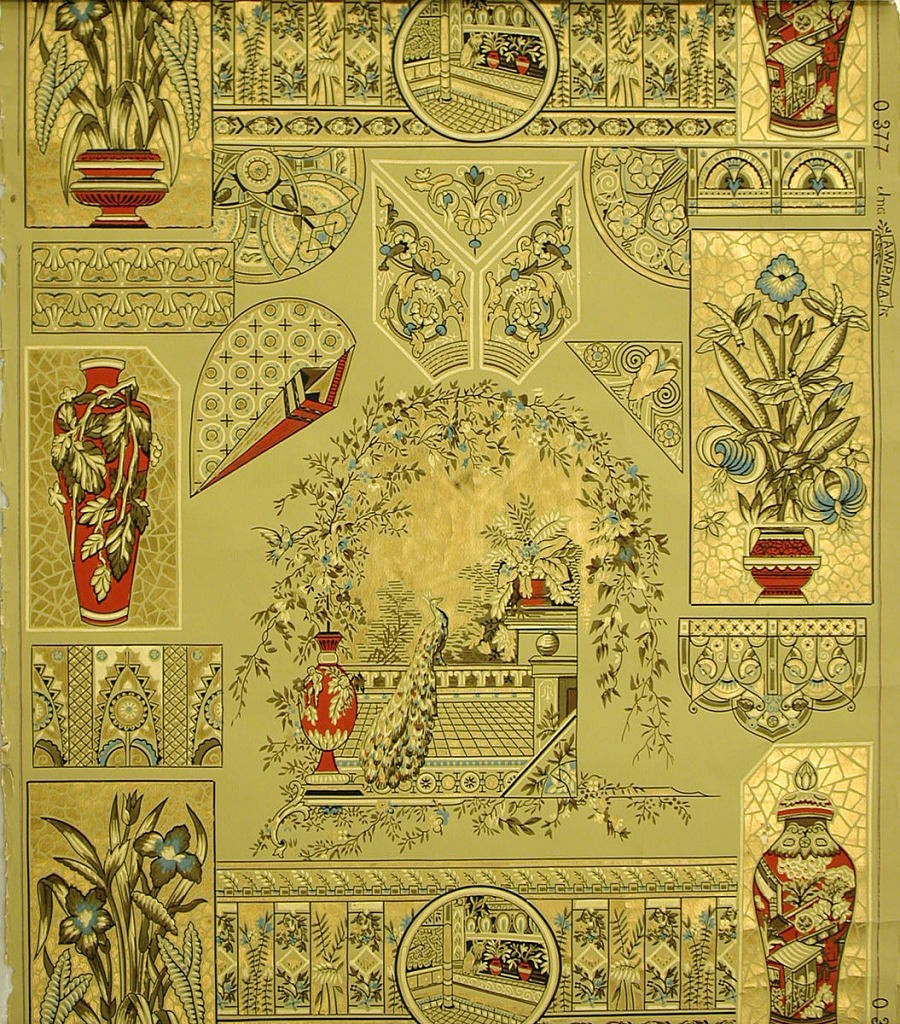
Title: Sidewall
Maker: American Wall Paper Manufacturers' Association, 1879–1887
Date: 1879–87
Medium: Machine printed on paper
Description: Asymmetrical arrangement of motifs, with central landscape view of a peacock perched on a balustrade under an arbor. This view is surrounded by other motifs include ceramic vases, potted plants and rondelle with interior view. Printed in metallic gold, red, black, brown and blue on an ocher ground.